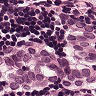
Metastatic tissue present: yes